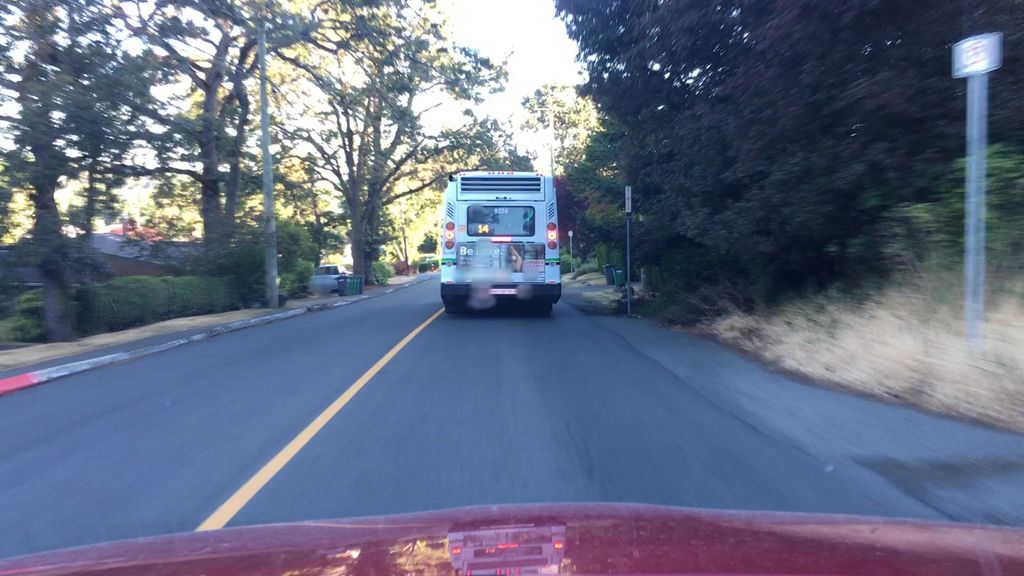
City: victoria